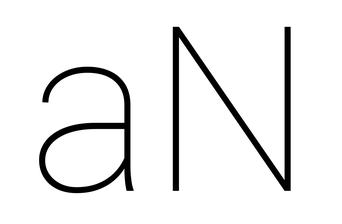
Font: Roboto_Thin